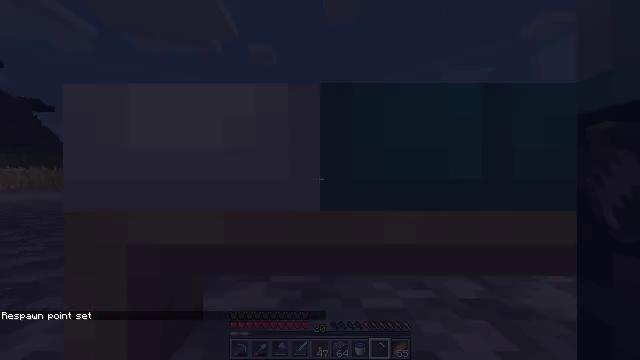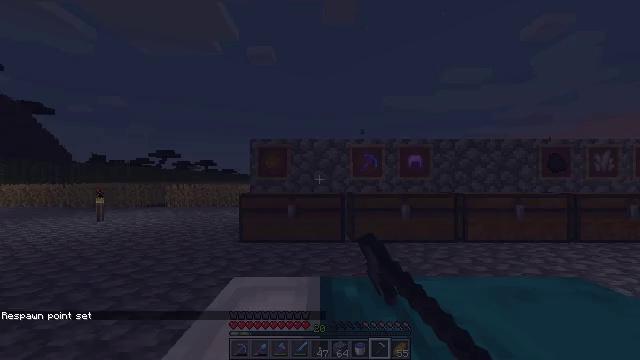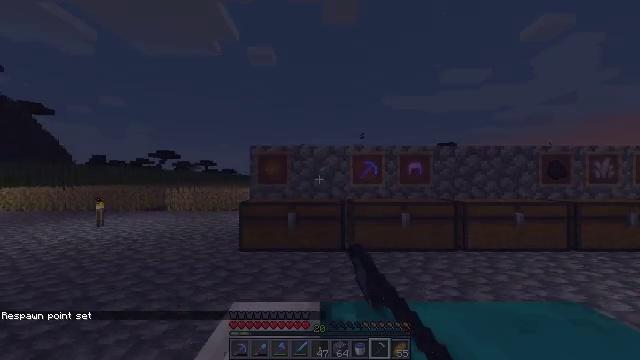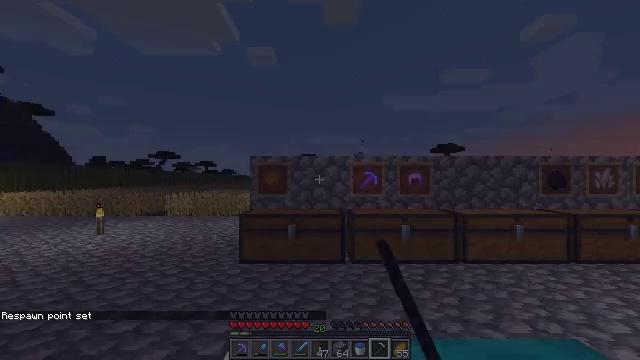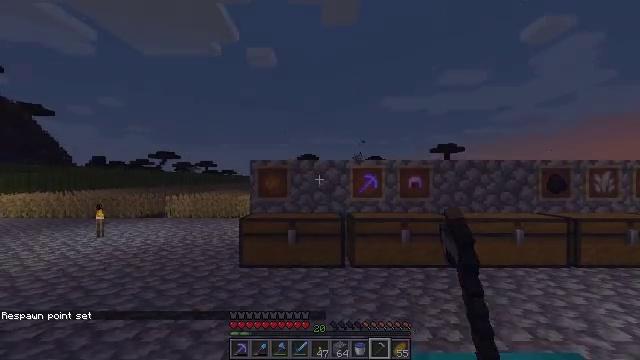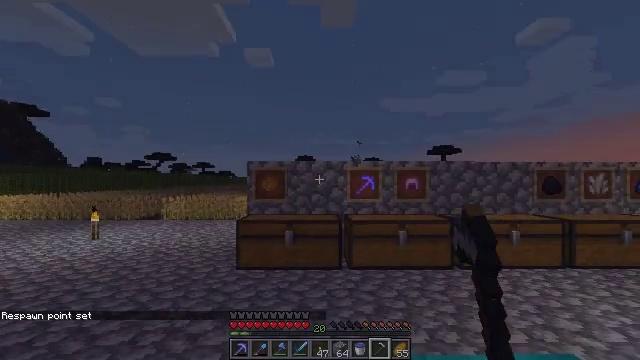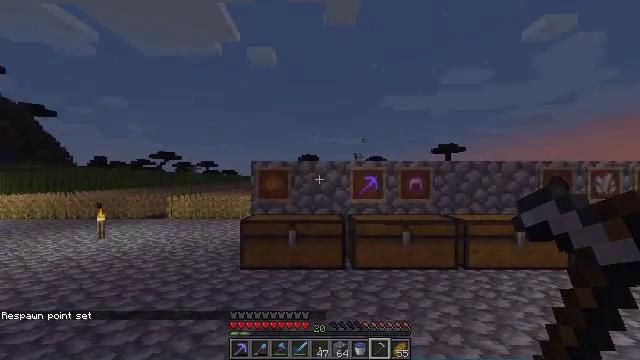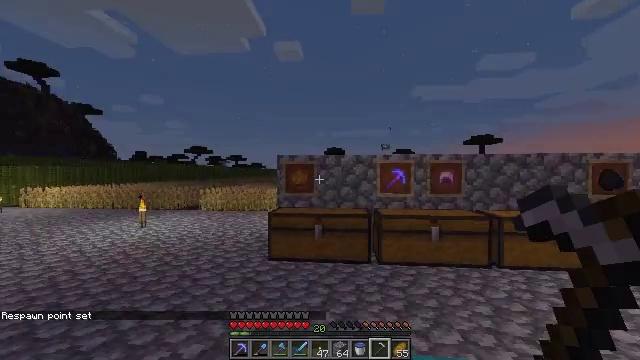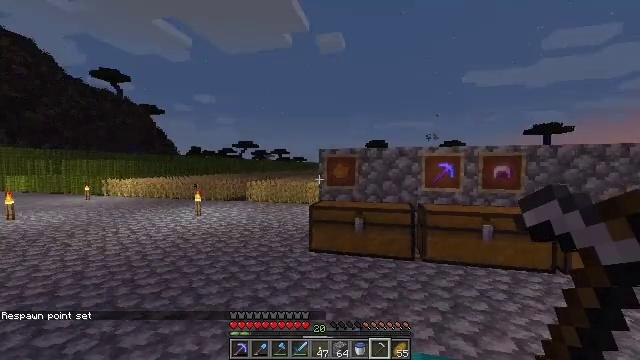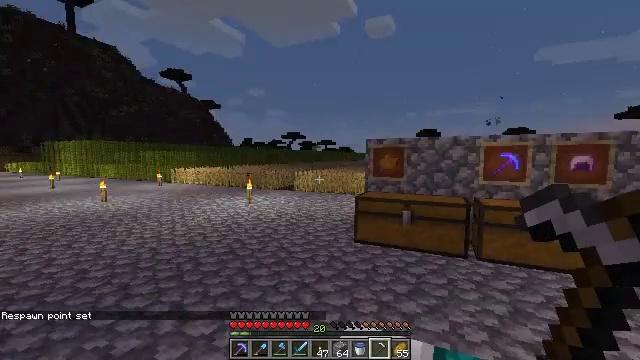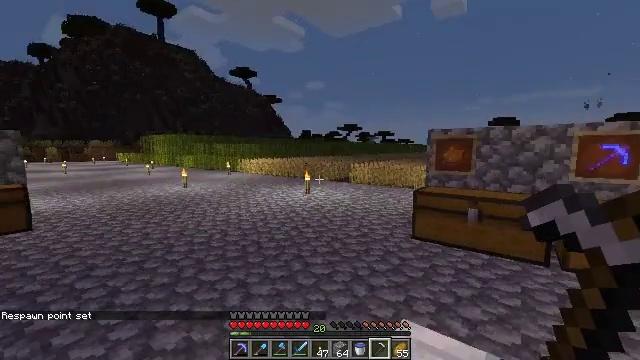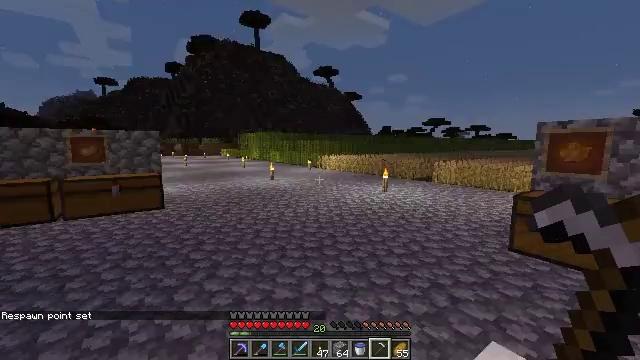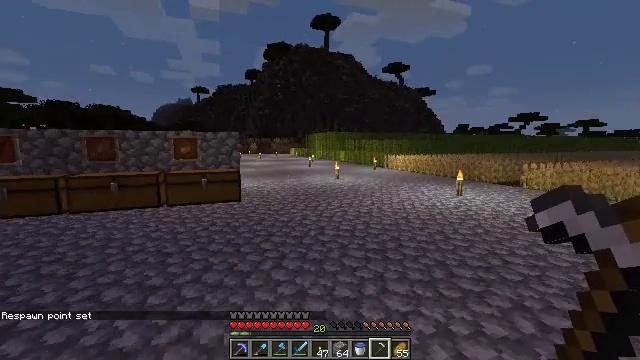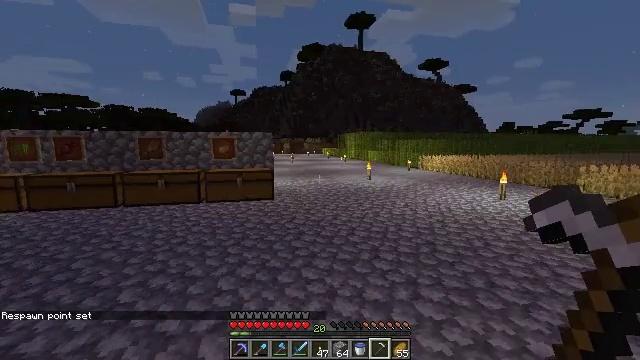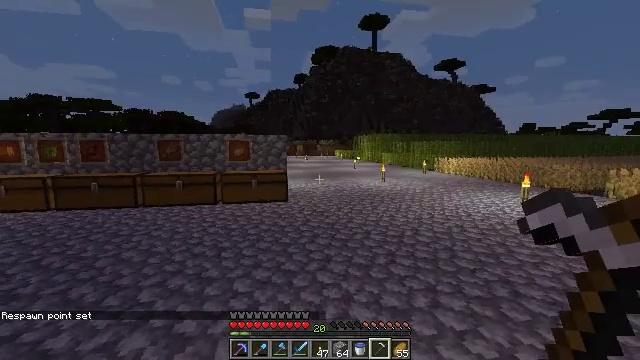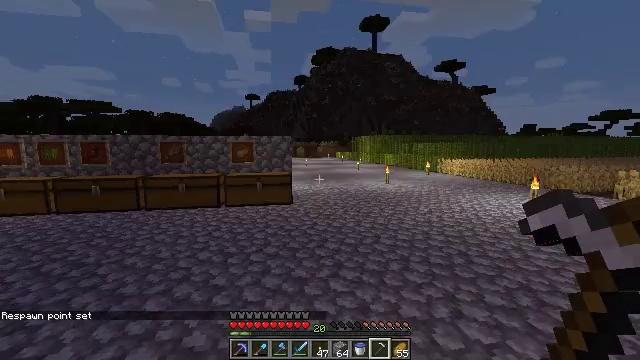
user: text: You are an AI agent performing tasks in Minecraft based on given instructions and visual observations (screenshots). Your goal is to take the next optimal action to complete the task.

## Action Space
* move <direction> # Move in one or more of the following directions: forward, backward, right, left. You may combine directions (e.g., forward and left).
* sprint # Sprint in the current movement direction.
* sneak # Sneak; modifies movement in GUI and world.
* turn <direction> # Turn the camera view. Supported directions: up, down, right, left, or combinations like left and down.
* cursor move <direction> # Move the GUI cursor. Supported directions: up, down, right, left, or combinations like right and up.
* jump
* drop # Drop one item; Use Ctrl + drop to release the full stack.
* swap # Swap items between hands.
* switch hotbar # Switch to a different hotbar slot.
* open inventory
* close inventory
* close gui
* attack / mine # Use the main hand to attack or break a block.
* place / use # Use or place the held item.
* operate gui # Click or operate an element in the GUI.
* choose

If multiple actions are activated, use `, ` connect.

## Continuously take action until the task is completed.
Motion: motion action
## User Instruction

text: Collect sugar cane near water sources.
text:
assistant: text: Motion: close gui
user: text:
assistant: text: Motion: no_op
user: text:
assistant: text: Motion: no_op
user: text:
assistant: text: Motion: no_op
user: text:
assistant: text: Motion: no_op
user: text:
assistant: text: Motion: no_op
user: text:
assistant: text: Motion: turn left and down
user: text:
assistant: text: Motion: turn left and down
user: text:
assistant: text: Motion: turn left and down
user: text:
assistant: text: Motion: turn left and down
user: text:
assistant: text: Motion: turn left
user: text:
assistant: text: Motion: turn left
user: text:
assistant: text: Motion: turn left
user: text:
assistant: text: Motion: move forward and move left, turn left
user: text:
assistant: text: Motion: move forward and move left
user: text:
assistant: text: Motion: move forward and move left
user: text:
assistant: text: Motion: move forward and move left
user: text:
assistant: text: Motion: move forward
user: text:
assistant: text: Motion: move forward
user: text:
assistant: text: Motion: move forward, turn right
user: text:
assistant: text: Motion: move forward, turn right and up
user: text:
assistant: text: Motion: move forward, turn right and up
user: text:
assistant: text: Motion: move forward, turn right
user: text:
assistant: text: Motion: move forward
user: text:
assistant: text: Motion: move forward
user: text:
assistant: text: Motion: move forward, sprint
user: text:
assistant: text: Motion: move forward, sprint
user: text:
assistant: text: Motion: move forward, sprint
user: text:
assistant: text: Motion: move forward, sprint
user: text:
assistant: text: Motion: move forward, sprint